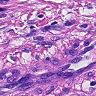
Metastatic tissue present: no